Question: I know this looks like a duplicate, but I've been working through similar-looking questions and still I can't get past this error.
I can't understand why this SQL UPDATE query returns a "Subquery returned more than 1 value" error.
'''
UPDATE ph
SET ph.manufacturerPartNumber = t.DocID
FROM #tmp t
INNER JOIN PartHeader ph ON ph.partID = t.partID
'''
The data involved is below.
'''
SELECT t.partID,t.DocID,ph.partID,ph.manufacturerPartNumber
FROM #tmp t
INNER JOIN PartHeader ph ON ph.partID = t.partID
'''

I don't understand where the "more than 1 value" is coming from. Each partID from t has exactly 1 partID in ph.
I've also tried the following with the same error.
'''
UPDATE PartHeader
SET PartHeader.manufacturerPartNumber = (SELECT t.DocID
FROM #tmp t
INNER JOIN PartHeader ph ON ph.partID = t.partID)
'''
I'm sure I'm missing something simple, but I'm sure missing it.
Thanks for your help,
Dan
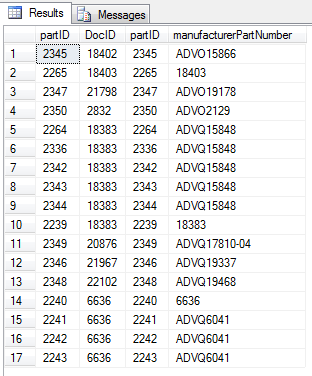
Answer: As you're sure that the SQL you've written is fine, I'd like to suggest that perhaps you have an ON UPDATE/AFTER UPDATE trigger on the table which was not written to handle more than one row being updated at once.
This could be quickly validated by disabling any of the update related triggers, and trying to run your update again.
Edit:
If you do disable a trigger whilst testing this, please make sure you re-enable it later. You can't guarantee an update will only affect one row, so you'll need to fix the trigger - assuming you want whatever process the trigger is for (auditing perhaps?) to continue.